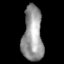
Tissue: lung
Cell type: Epithelial cells
Senescence score: 0.1855
Nuclear area (px): 1081
Mean DAPI intensity: 150.8